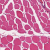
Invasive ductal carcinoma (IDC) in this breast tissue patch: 0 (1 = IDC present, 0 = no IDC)